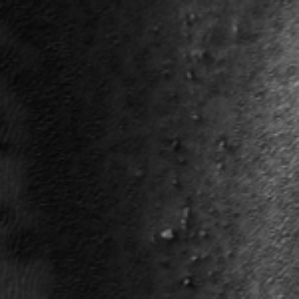
Label: frost